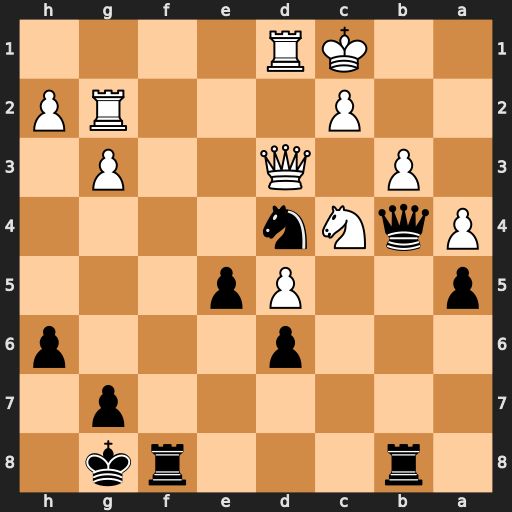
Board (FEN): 1r3rk1/6p1/3p3p/p2Pp3/PqNn4/1P1Q2P1/2P3RP/2KR4
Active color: b
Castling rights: -
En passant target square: -
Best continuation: Rf3 Qxf3 Nxf3